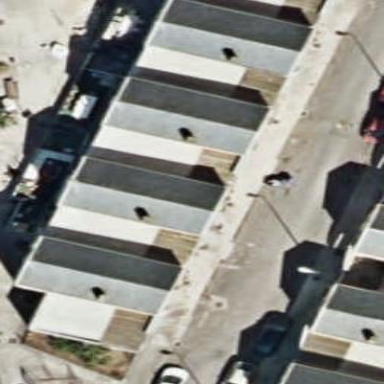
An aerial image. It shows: Sidewalk.